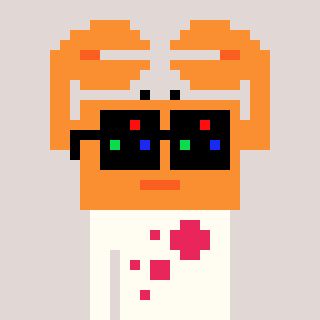
a pixel art character with square black sunglasses, a crab-shaped head and a grayscale-colored body on a warm background